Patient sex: M
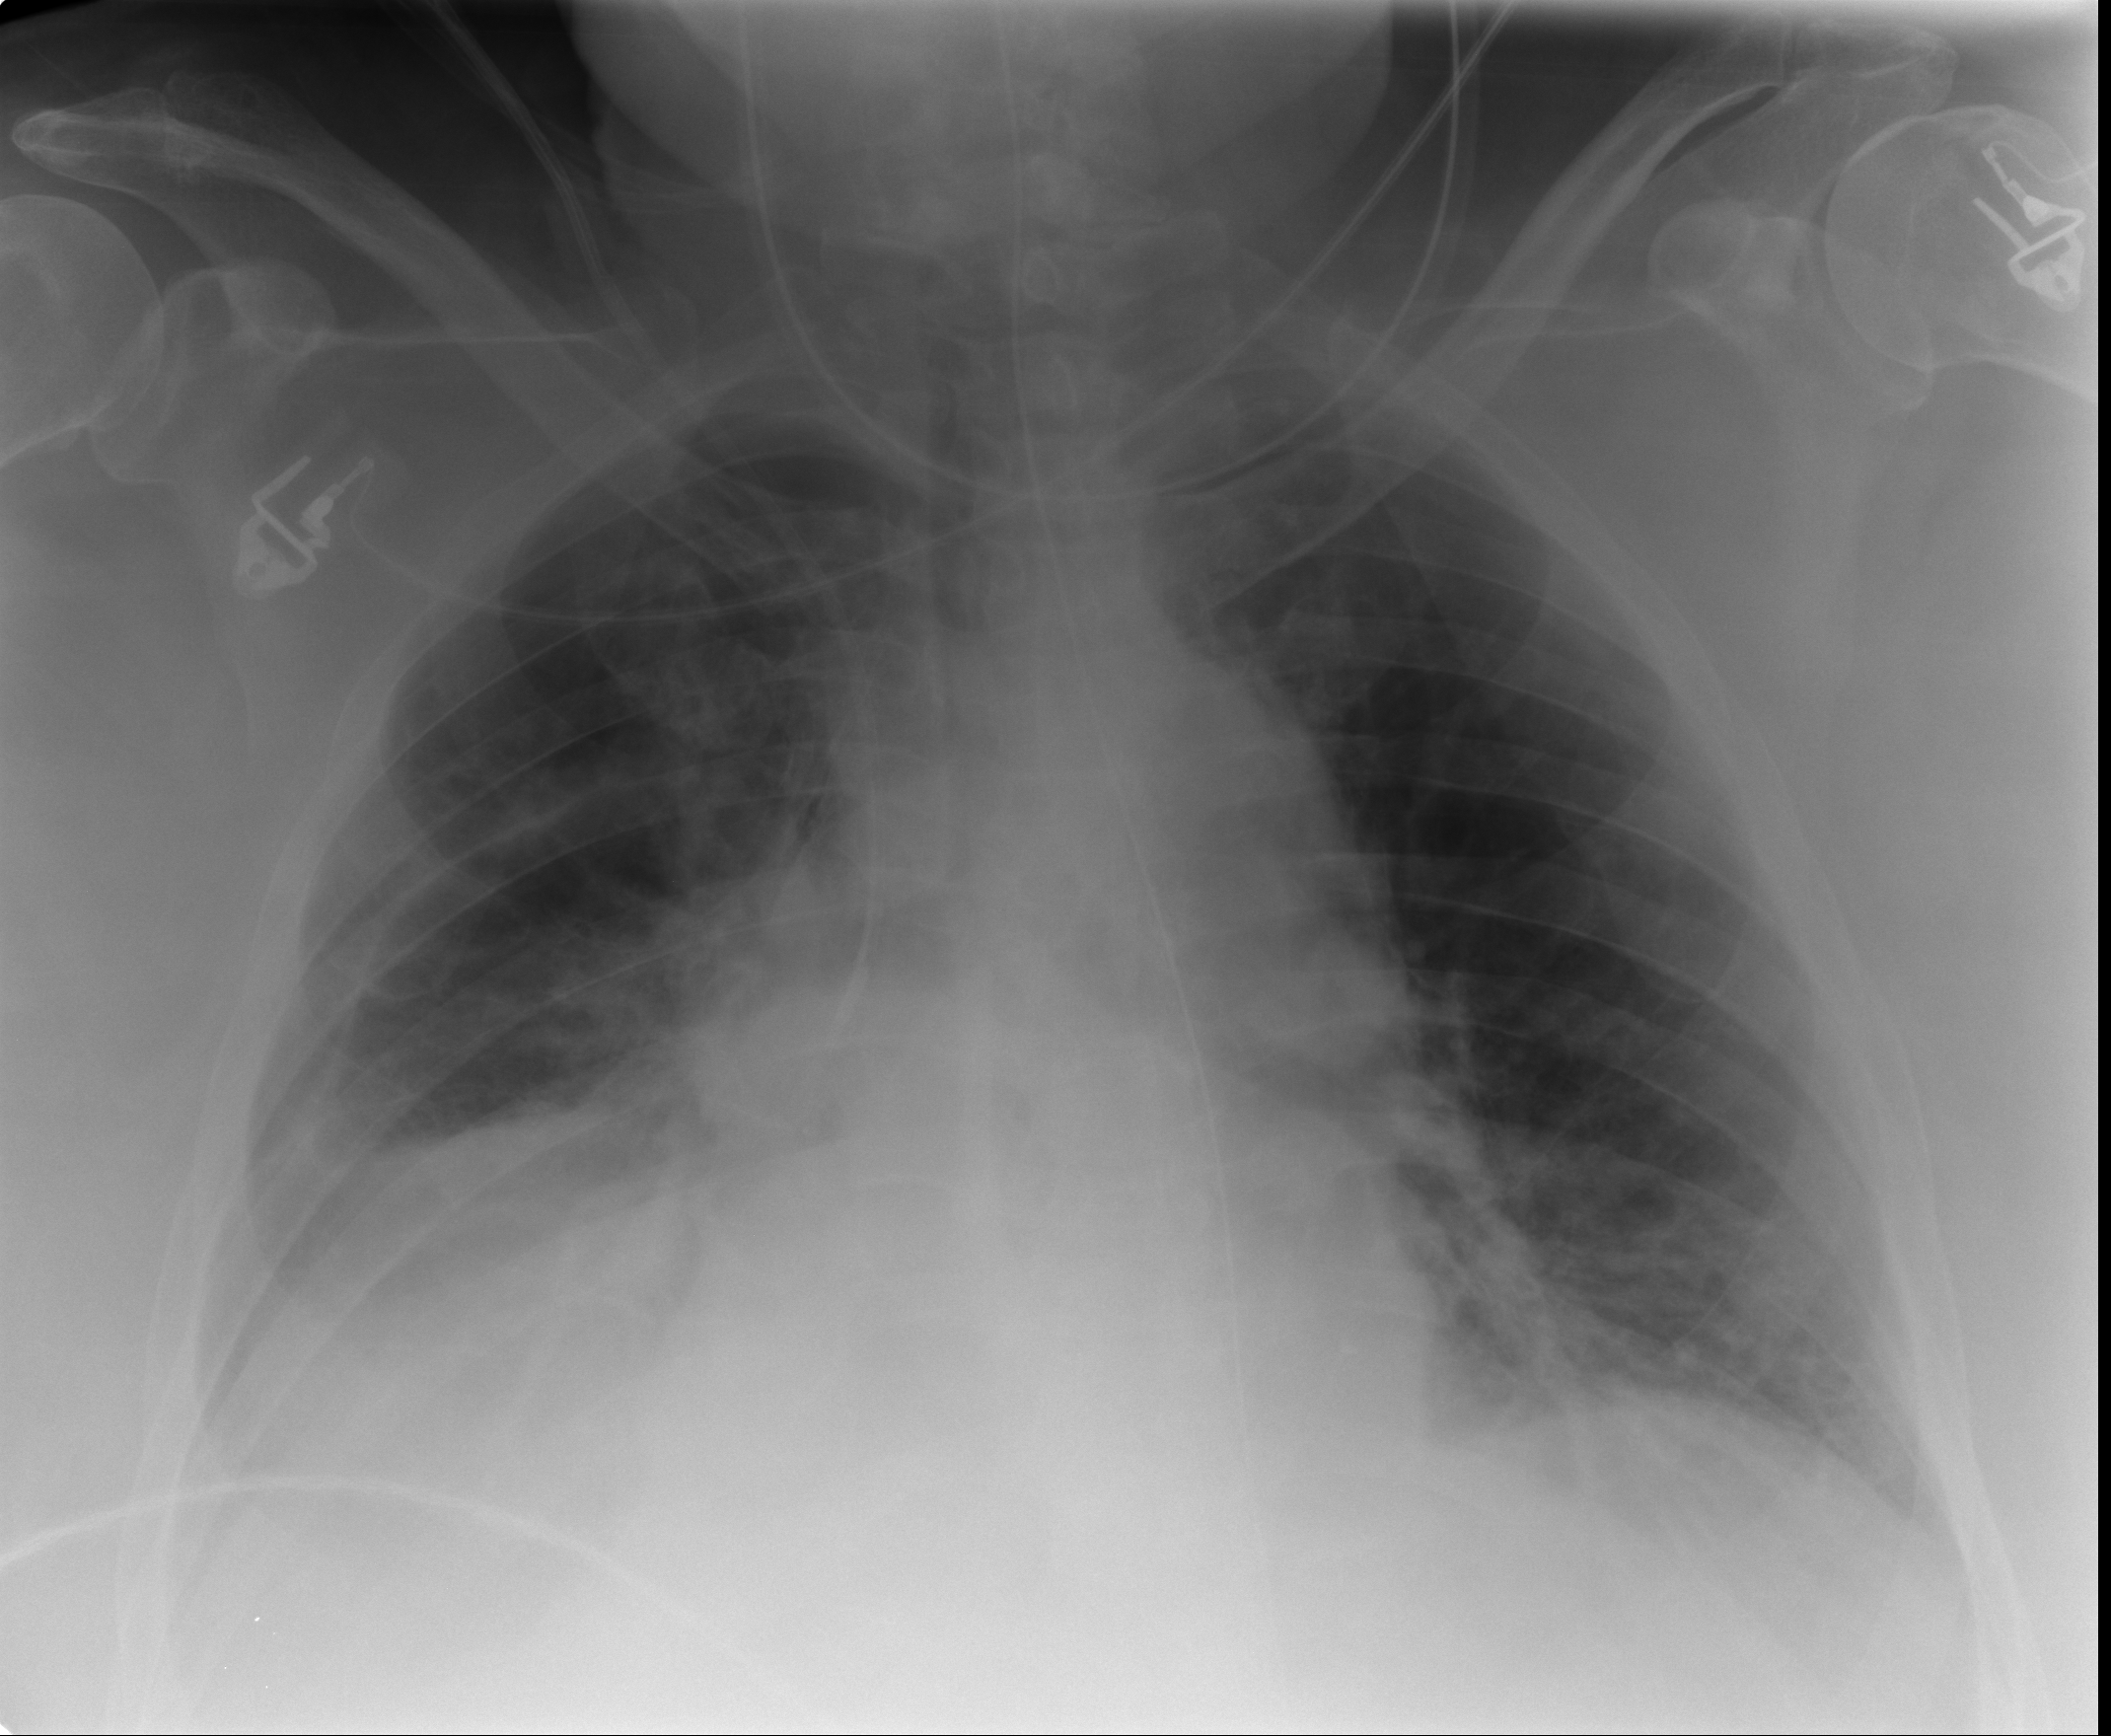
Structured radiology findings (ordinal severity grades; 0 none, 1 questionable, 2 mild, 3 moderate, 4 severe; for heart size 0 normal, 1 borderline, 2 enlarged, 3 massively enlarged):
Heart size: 2
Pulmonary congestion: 2
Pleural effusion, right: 1
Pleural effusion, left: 0
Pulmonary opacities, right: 3
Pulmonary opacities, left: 2
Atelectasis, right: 3
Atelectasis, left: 2